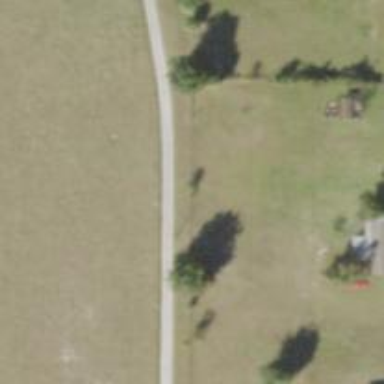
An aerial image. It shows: Driveway.